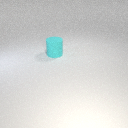
large cyan rubber cylinder